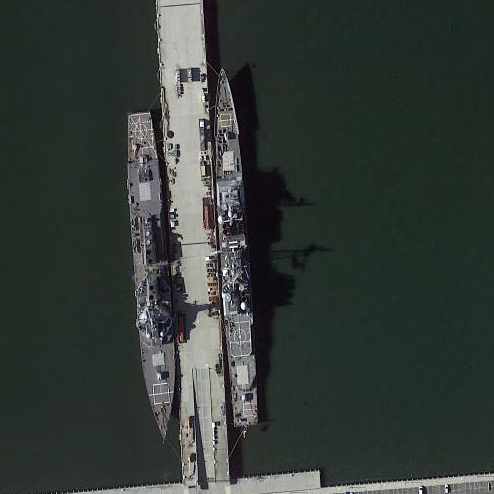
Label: cruiser